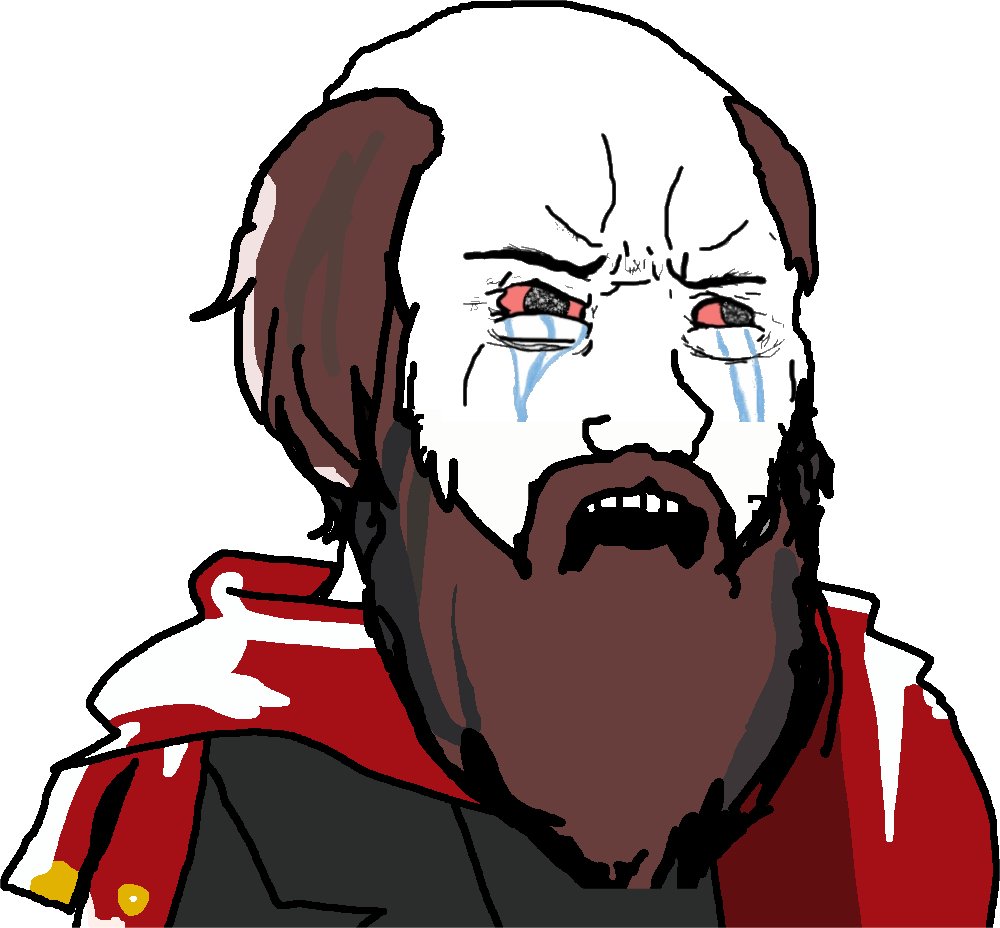
Label: 5_Soyjak